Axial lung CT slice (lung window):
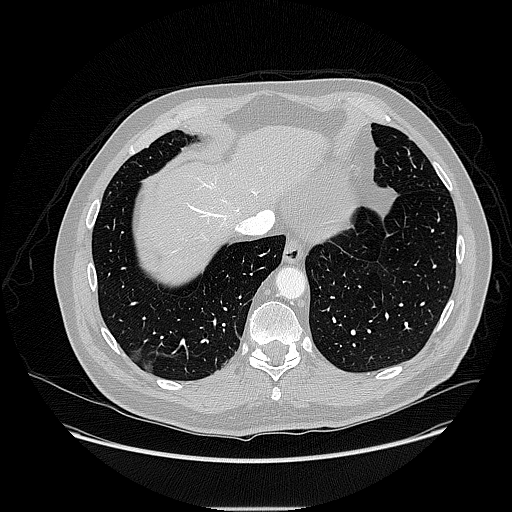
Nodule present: no